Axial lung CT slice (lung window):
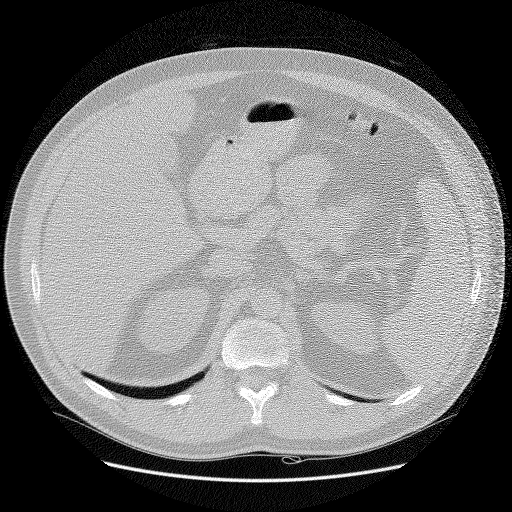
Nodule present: no